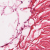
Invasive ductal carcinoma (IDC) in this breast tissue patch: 0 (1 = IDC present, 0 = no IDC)